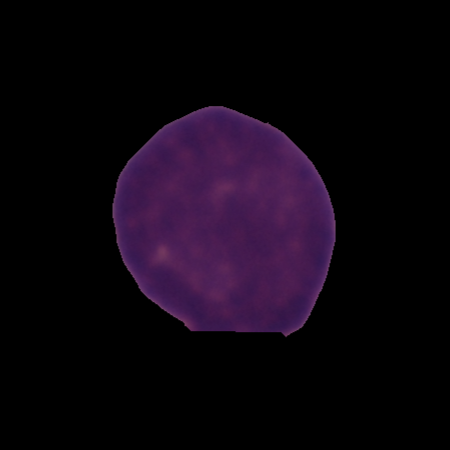
Label: healthy